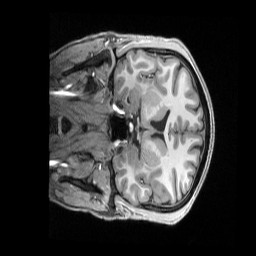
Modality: T1w
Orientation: coronal
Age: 24
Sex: male
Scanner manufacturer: siemens
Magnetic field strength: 3 T
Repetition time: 2.5 s
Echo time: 0.00296 s